七年级 · 画法几何学
（2021 春・奉化区校级期末）如图, 点 $E$ 在 $A D$ 的延长线上, 下列四个条件: (1) $\angle 1=\angle 2$; (2) $\angle C+\angle$ $A B C=180^{\circ}$; (3) $\angle C=\angle C D E ;$ (4) $\angle 3=\angle 4$, 能判断 $A B / / C D$ 的是 \$ \qquad \$ （填序号）.

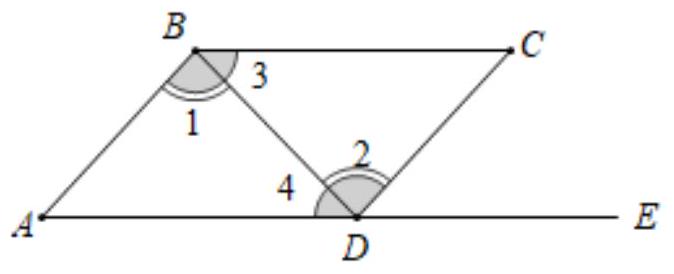
答案: 1 春・奉化区校级期末）如图, 点 $E$ 在 $A D$ 的延长线上, 下列四个条件: (1) $\angle 1=\angle 2$; (2) $\angle C+\angle$ $A B C=180^{\circ}$; (3) $\angle C=\angle C D E ;$ (4) $\angle 3=\angle 4$, 能判断 $A B / / C D$ 的是 \$ \qquad \$ （填序号）.

【思路点拨】根据平行线的判定方法一一判断即可.

【答案】解: (1) $\angle 1=\angle 2$, 可以判定 $A B / / C D$.

(2) 由 $\angle C+\angle A B C=180^{\circ}$, 可以判定 $A B / / C D$. (3) 由 $\angle C=\angle C D E$, 可以判定 $B C / / A D$.

(4)由 $\angle 3=\angle 4$, 可以判定 $B C / / A D$. 故答案为(1)(2).
解析: 根据平行线的判定方法一一判断即可.

【答案】解: (1) $\angle 1=\angle 2$, 可以判定 $A B / / C D$.

(2) 由 $\angle C+\angle A B C=180^{\circ}$, 可以判定 $A B / / C D$. (3) 由 $\angle C=\angle C D E$, 可以判定 $B C / / A D$.

(4)由 $\angle 3=\angle 4$, 可以判定 $B C / / A D$. 故答案为(1)(2).

【点睛】本题考查平行线的判定, 解题的关键是熟练掌握基本知识, 属于中考常考题型.